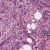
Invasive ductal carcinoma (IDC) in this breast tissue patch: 1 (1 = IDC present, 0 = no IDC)